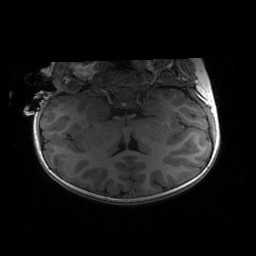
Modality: T1w
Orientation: sagittal
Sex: female
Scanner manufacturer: siemens
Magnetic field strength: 3 T
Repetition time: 1.9 s
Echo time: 0.00243 s